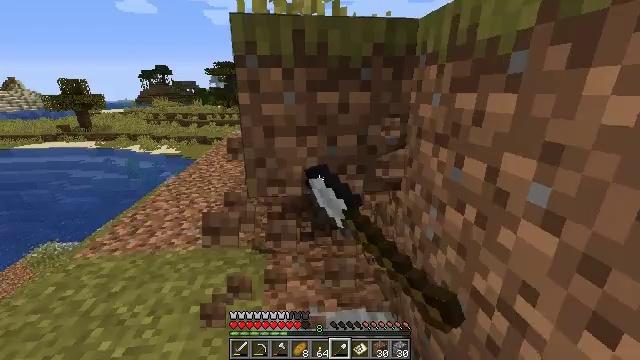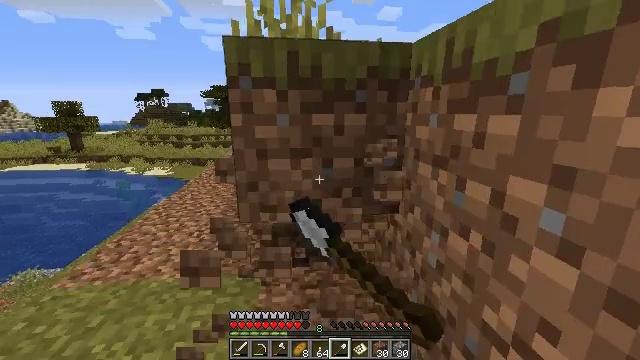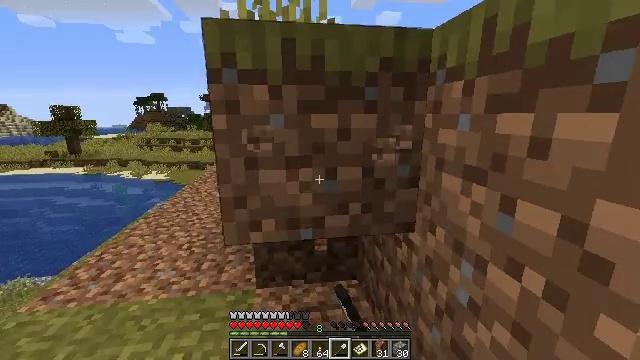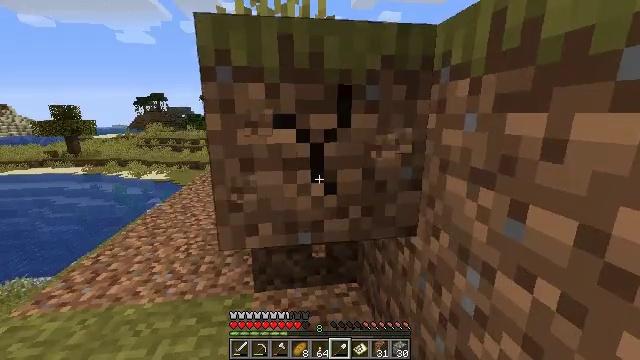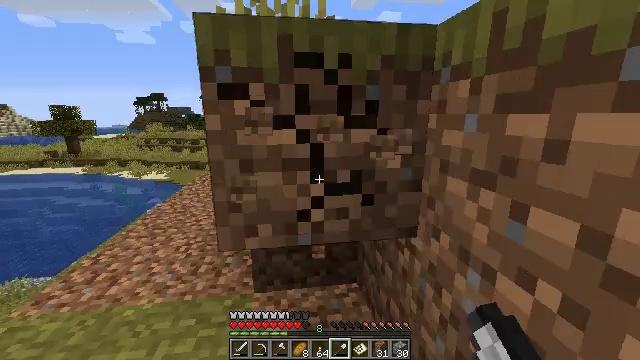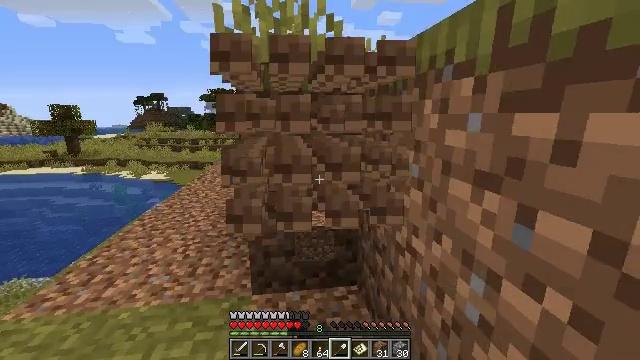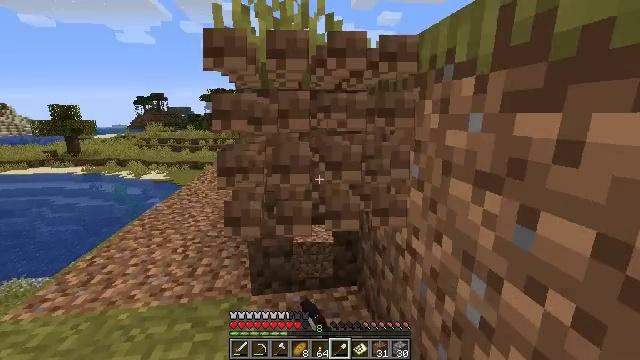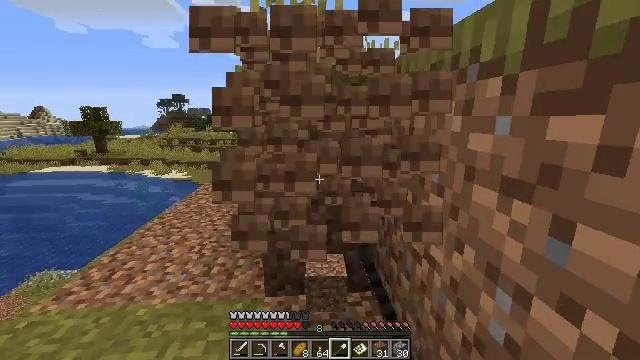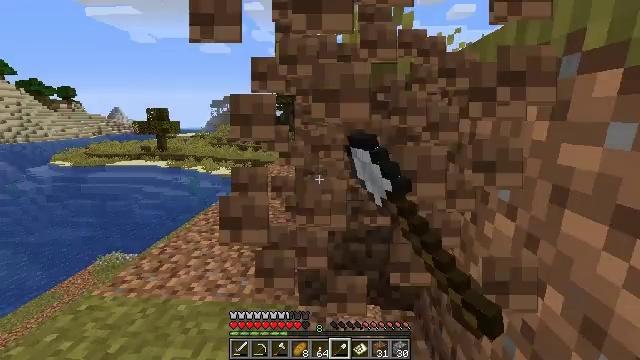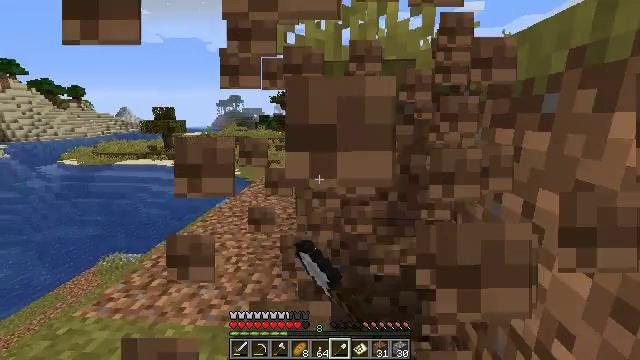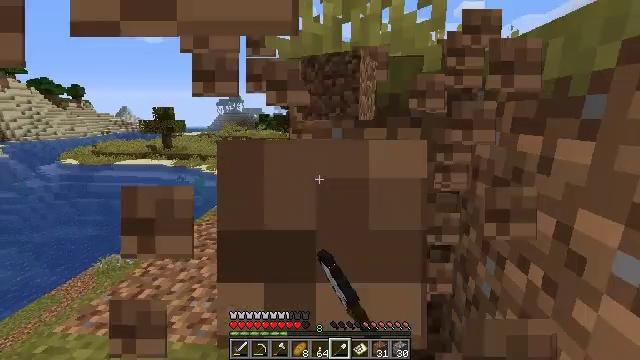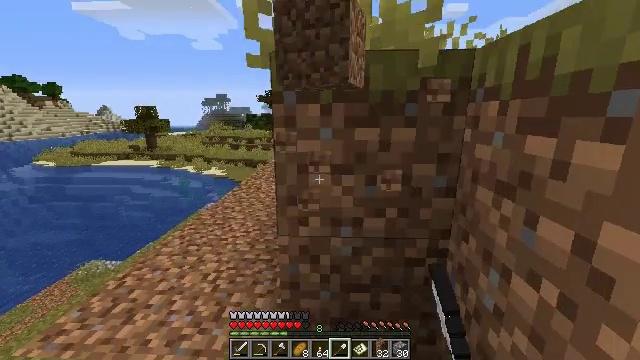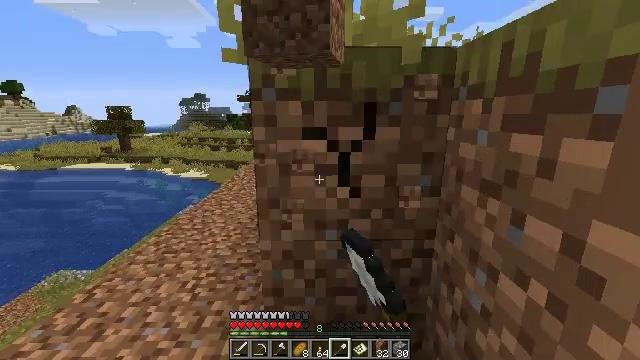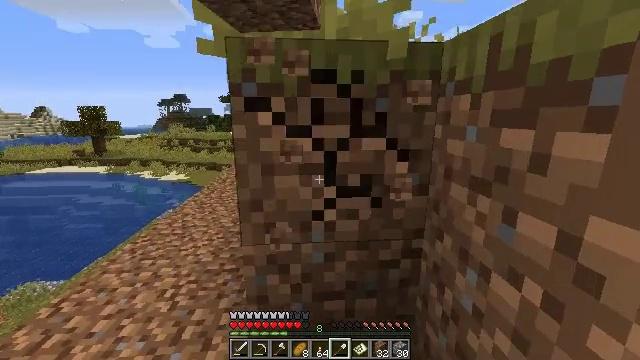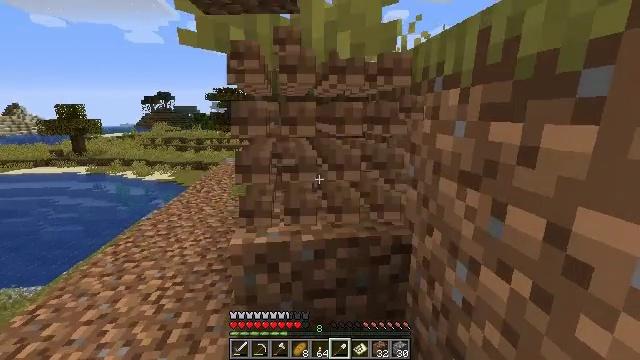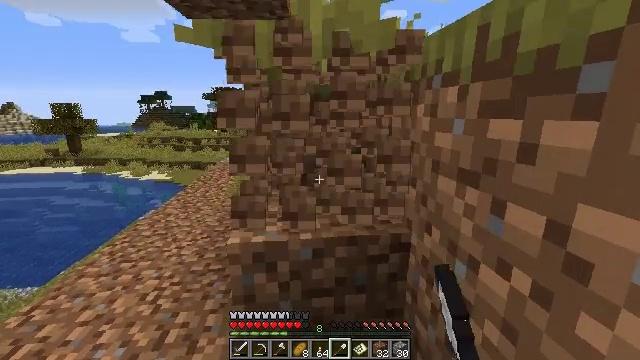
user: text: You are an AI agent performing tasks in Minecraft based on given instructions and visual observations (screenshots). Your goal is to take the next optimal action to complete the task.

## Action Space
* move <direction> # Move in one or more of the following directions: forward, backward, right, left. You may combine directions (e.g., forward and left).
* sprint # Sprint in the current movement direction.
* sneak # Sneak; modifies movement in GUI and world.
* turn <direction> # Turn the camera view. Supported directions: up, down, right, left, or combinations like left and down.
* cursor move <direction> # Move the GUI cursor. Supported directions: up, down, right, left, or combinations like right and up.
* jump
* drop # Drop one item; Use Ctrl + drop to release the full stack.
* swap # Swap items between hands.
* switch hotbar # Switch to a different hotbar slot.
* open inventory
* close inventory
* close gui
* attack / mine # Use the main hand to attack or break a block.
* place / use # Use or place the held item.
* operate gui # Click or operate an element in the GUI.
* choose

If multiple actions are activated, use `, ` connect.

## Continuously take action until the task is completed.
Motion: motion action
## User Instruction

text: Dig up the grass block for dirt.
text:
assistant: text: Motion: move forward, turn right and up, attack / mine
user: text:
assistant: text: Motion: attack / mine
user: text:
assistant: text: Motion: attack / mine
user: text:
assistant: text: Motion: attack / mine
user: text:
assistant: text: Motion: attack / mine
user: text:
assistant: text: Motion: attack / mine
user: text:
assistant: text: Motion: move forward, turn left, attack / mine
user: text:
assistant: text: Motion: move forward, turn left, attack / mine
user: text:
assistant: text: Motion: move forward, turn left, attack / mine
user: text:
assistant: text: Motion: move forward, attack / mine
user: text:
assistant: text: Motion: turn right, attack / mine
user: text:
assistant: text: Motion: turn right, attack / mine
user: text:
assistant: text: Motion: turn right, attack / mine
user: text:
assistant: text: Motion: turn right, attack / mine
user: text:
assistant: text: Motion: attack / mine
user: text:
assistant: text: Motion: attack / mine
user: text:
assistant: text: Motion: attack / mine
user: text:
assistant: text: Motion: attack / mine
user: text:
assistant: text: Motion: attack / mine